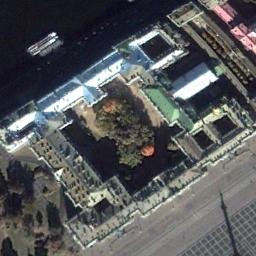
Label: palace